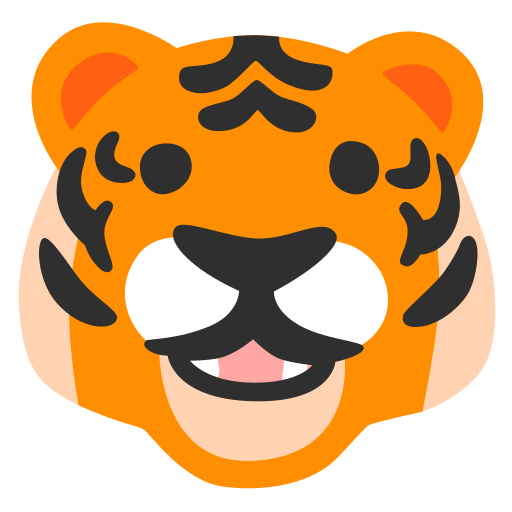
Emoji: 🐯